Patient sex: M
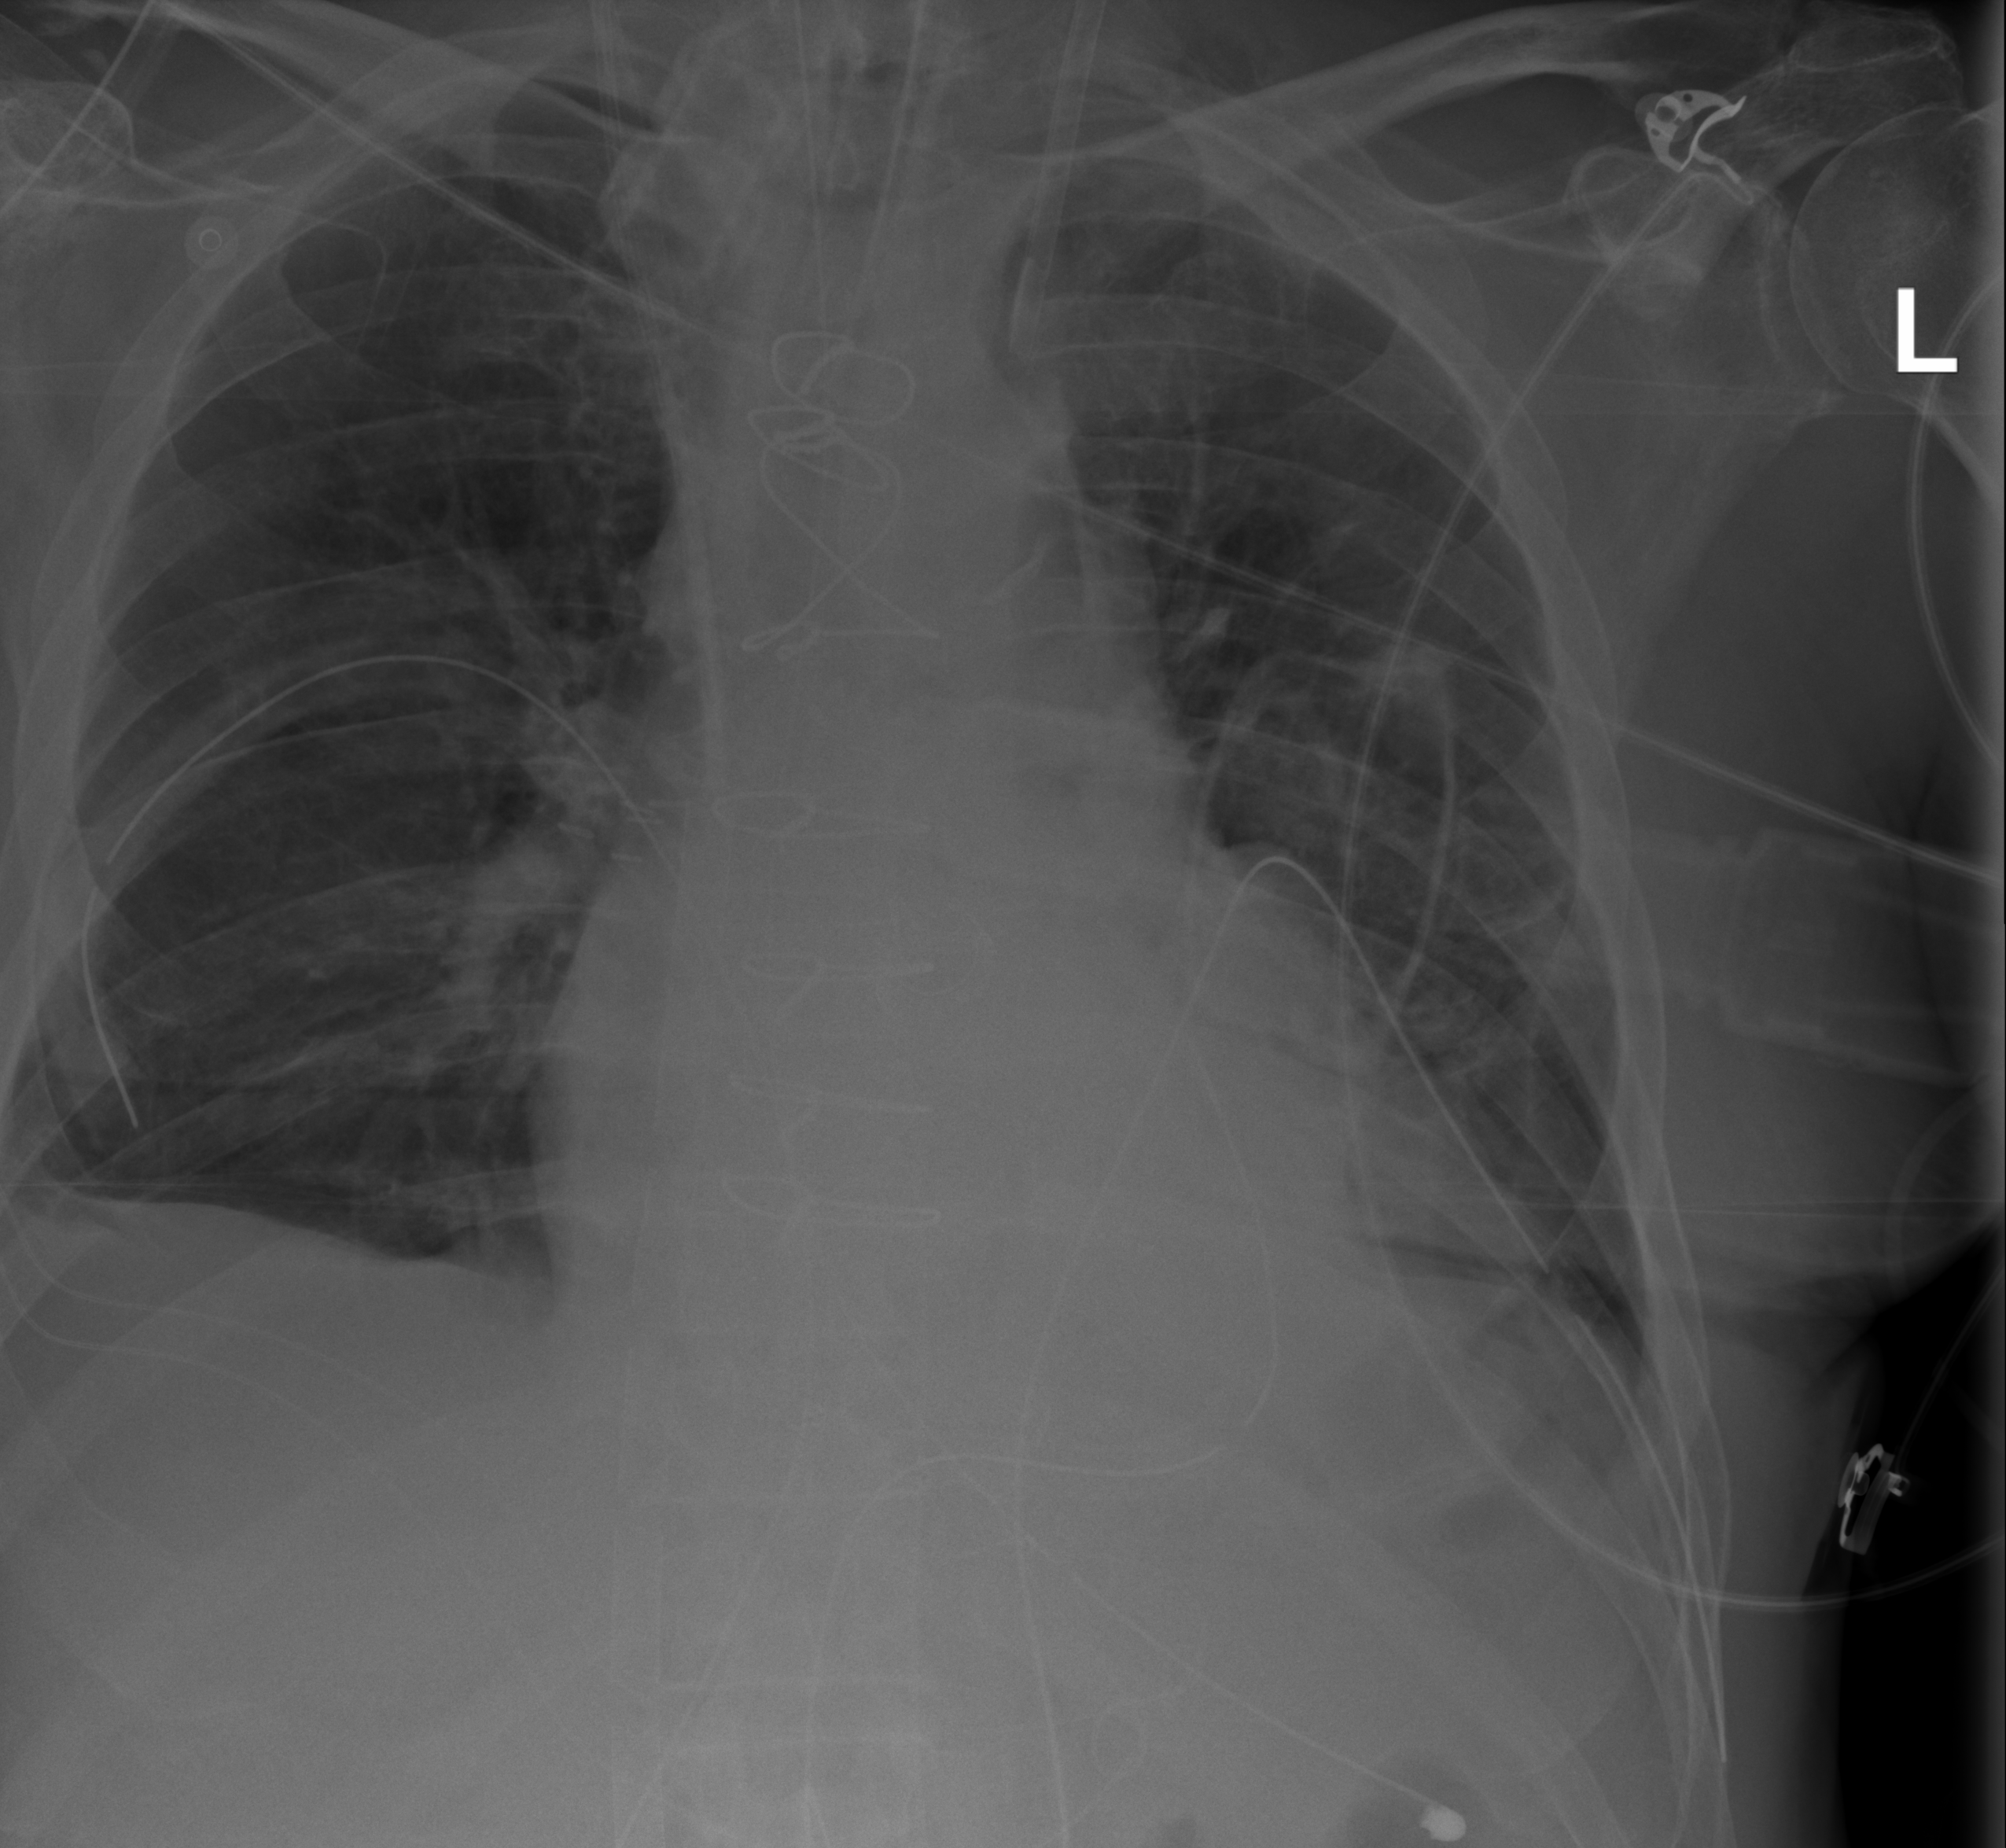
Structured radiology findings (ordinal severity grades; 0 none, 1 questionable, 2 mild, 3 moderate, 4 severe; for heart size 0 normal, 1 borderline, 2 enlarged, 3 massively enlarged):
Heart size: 2
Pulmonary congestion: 0
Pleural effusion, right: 2
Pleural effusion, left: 2
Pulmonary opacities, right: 0
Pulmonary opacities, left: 2
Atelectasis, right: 2
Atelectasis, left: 2